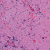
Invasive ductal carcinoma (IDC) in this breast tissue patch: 0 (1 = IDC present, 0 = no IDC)